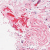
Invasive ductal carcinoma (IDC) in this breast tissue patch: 0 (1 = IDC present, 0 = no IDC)